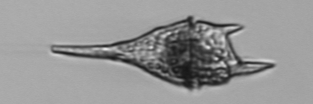
Label: Tripos_lineatus